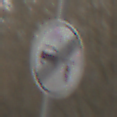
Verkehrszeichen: EndeVerbotUeberholenEinspurigeFahrzeuge
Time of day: MorningAfternoon
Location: Outdoor (Nature)
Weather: PartlyCloudy
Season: Winter
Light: Natural